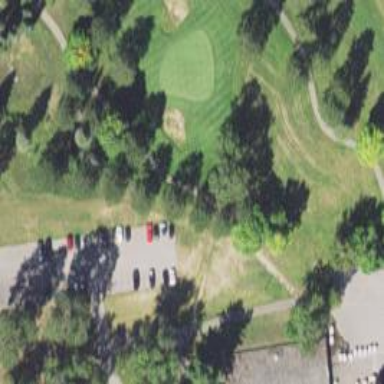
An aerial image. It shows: Golf course.